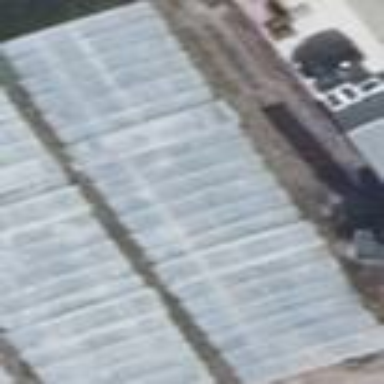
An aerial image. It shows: Greenhouse.